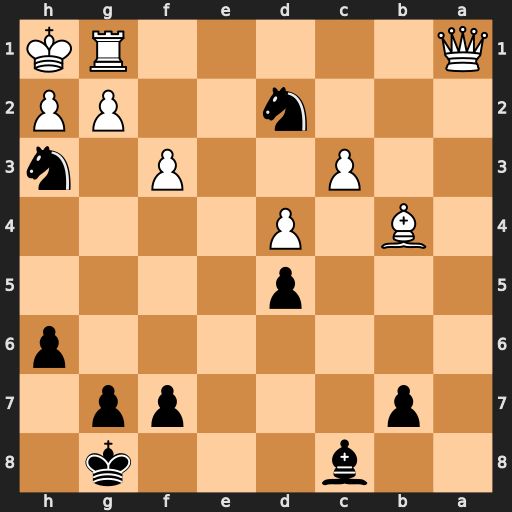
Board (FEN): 2b3k1/1p3pp1/7p/3p4/1B1P4/2P2P1n/3n2PP/Q5RK
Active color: b
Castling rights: -
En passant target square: -
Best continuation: Nf2#